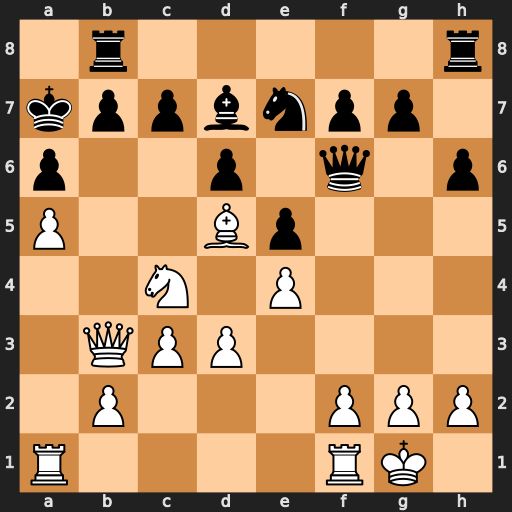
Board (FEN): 1r5r/kppbnpp1/p2p1q1p/P2Bp3/2N1P3/1QPP4/1P3PPP/R4RK1
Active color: w
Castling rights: -
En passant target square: -
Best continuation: Qb6+ cxb6 axb6+ Ka8 Rxa6#